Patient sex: M
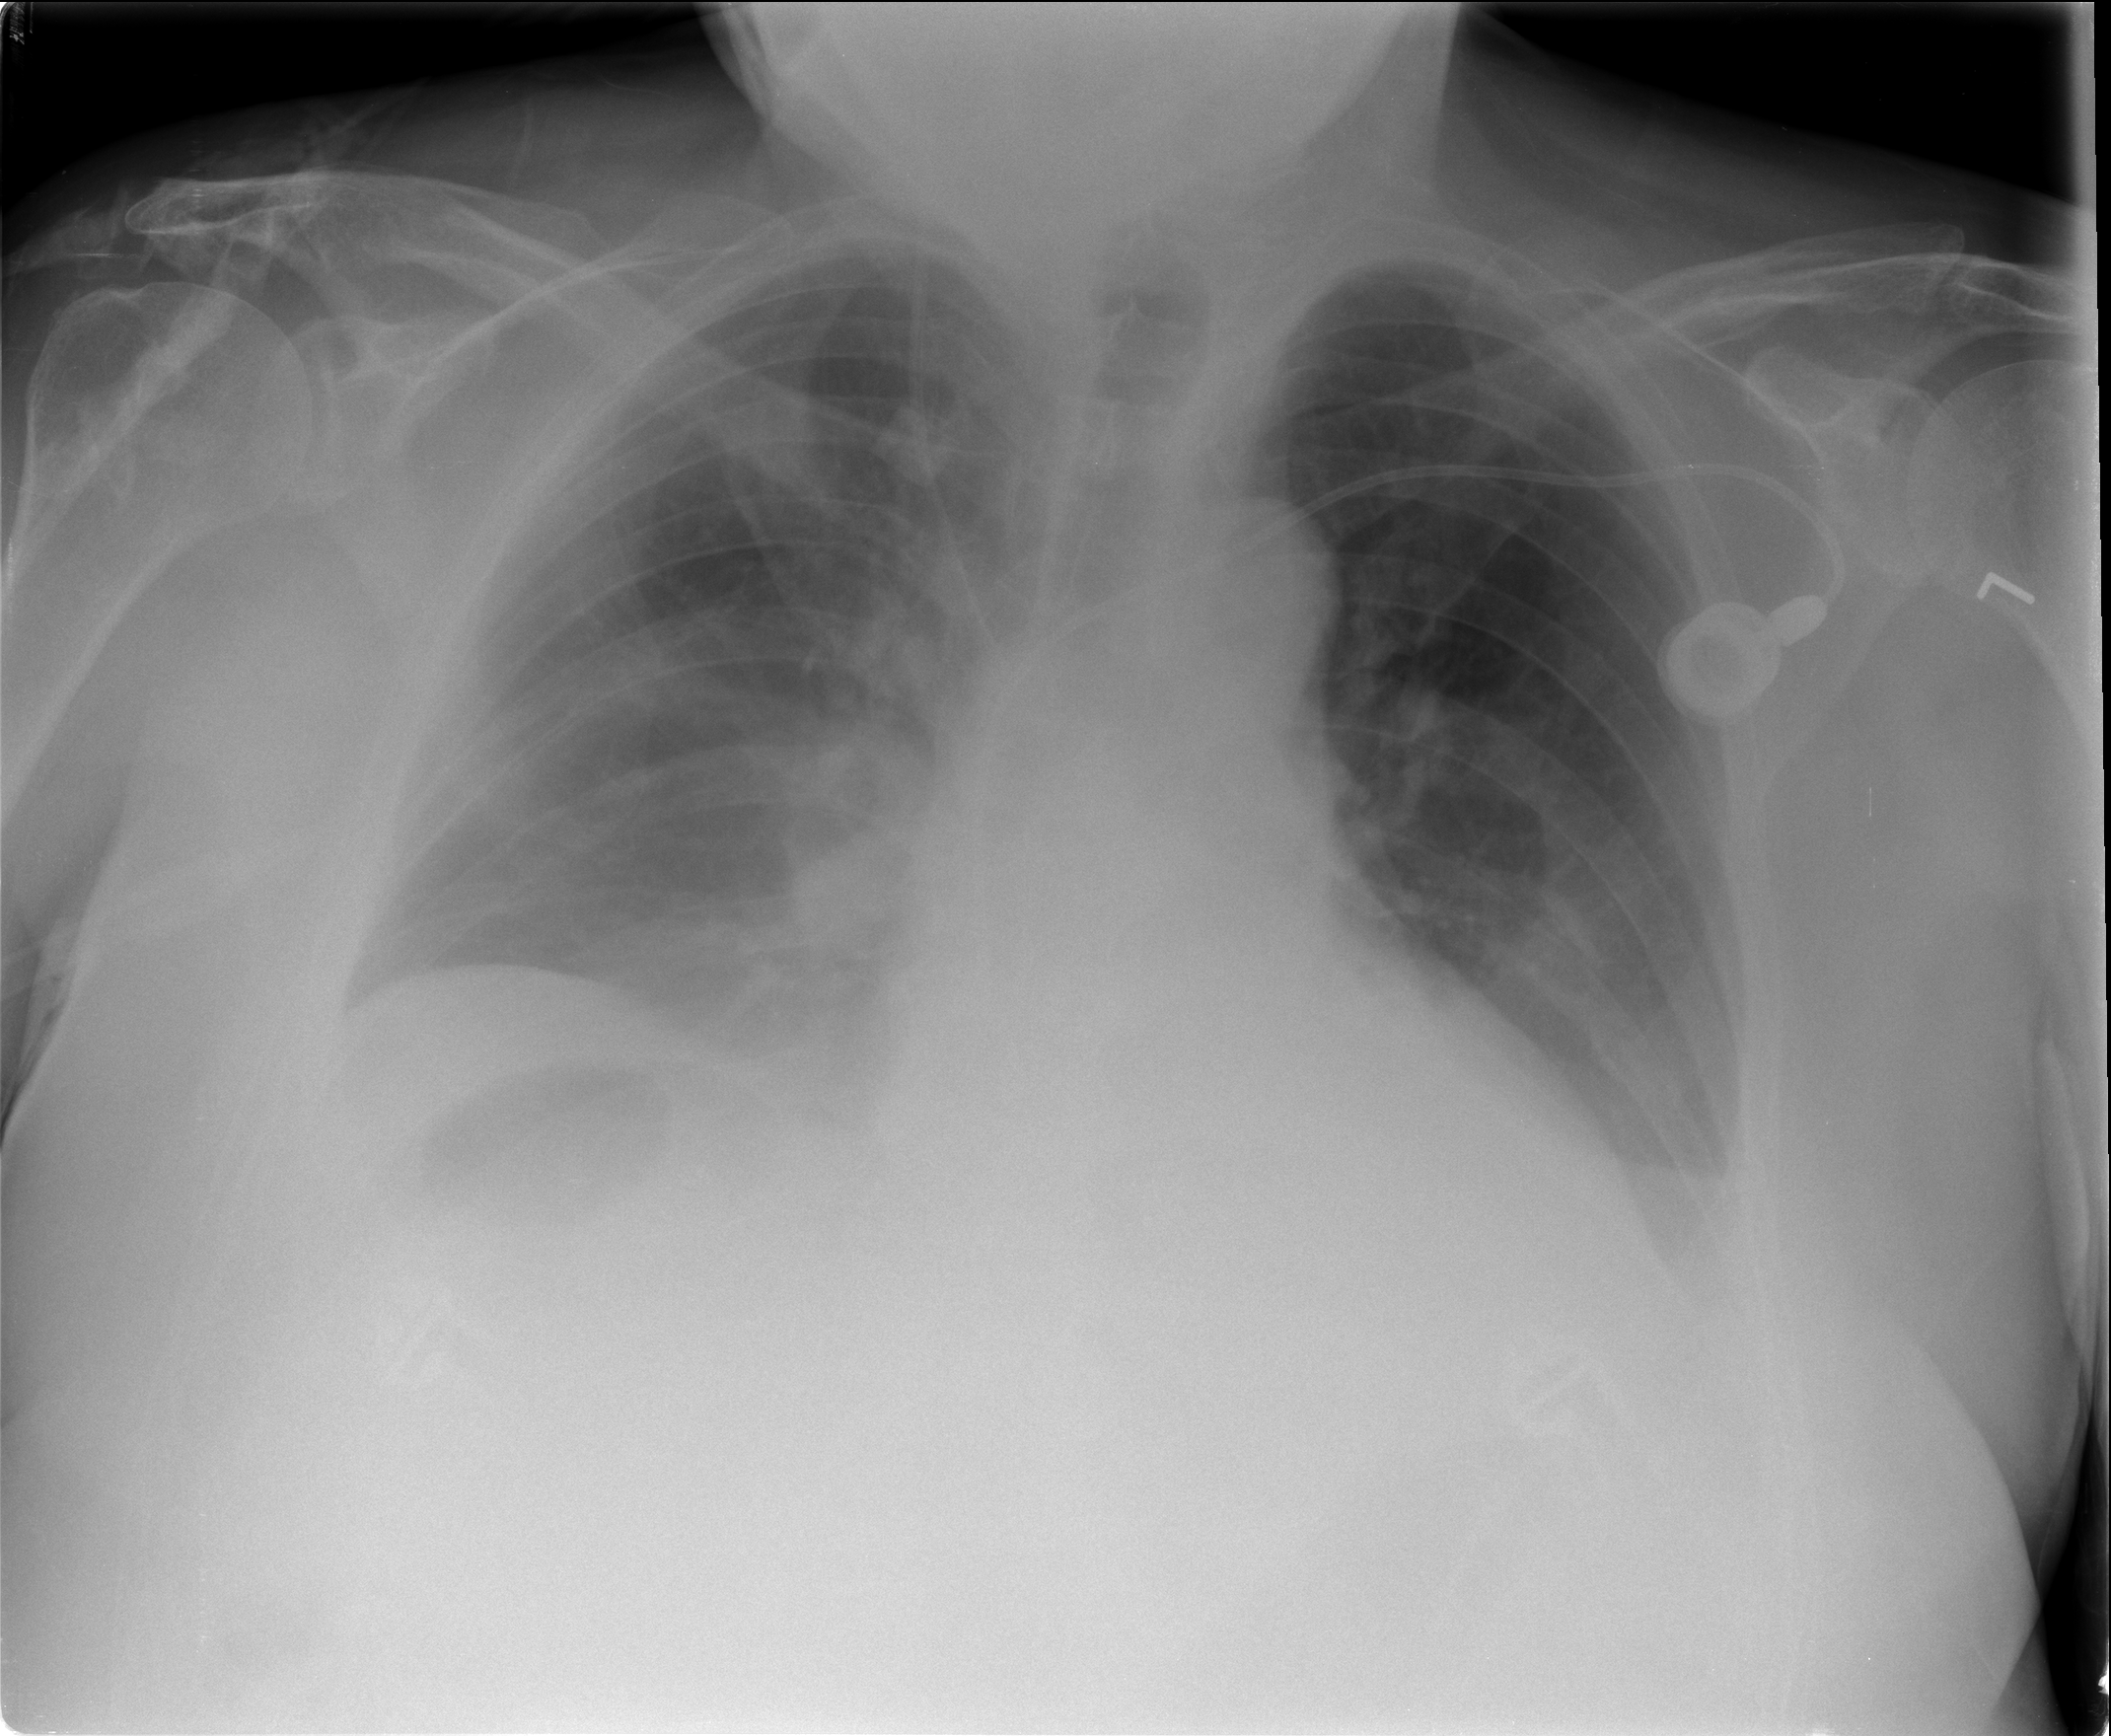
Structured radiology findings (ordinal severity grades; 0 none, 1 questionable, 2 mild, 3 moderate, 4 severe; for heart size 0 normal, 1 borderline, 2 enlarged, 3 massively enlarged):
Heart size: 2
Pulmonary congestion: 0
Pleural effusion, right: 3
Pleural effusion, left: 2
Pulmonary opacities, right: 0
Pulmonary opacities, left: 0
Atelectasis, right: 2
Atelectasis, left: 2